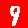
Digit: 9